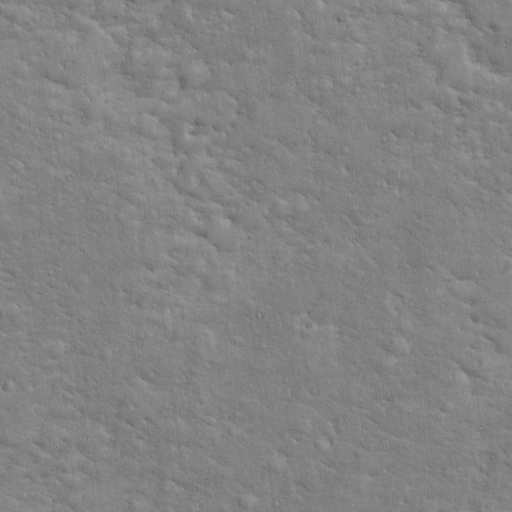
Classes present: Background